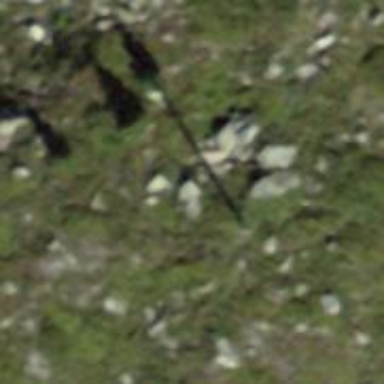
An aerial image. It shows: Power pole.